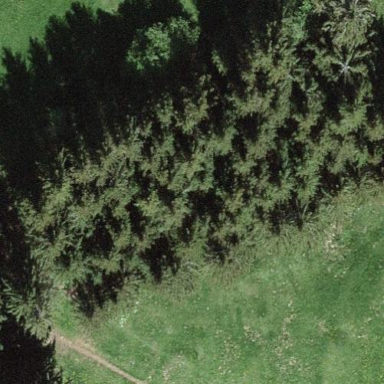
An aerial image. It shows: Beautiful woodland area.